Question: I added an NSBox to my view, I set the fill color to the color I want:

But the color doesn't show up in Interface Builder and doesn't show up when I run the app. What am I missing?
I've also tried setting it programmatically via
'''
[self.myBox setFillColor:[NSColor greenColor]];
'''
but the fill color still won't change...
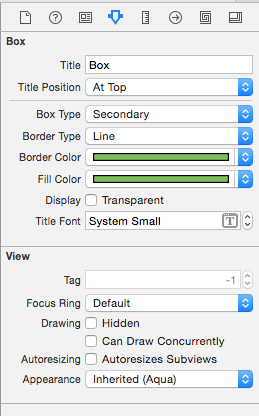
Answer: From the 'NSBox' <URL>:
> Functional only when the receiver's box type ('boxType') is 'NSBoxCustom' and its border type ('borderType') is 'NSLineBorder'.